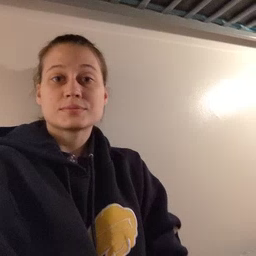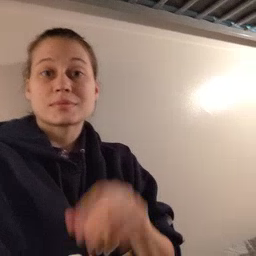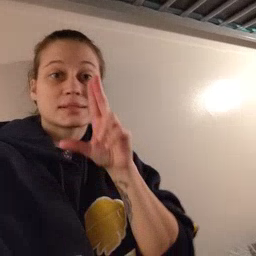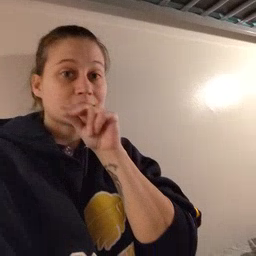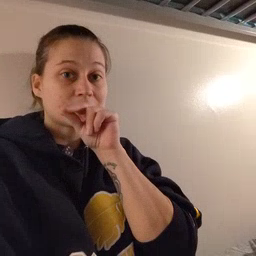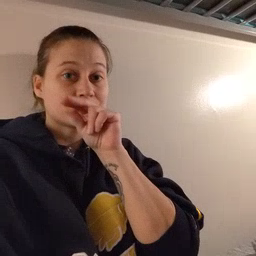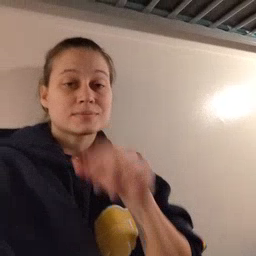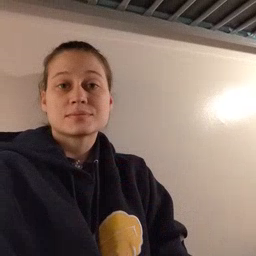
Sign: duck